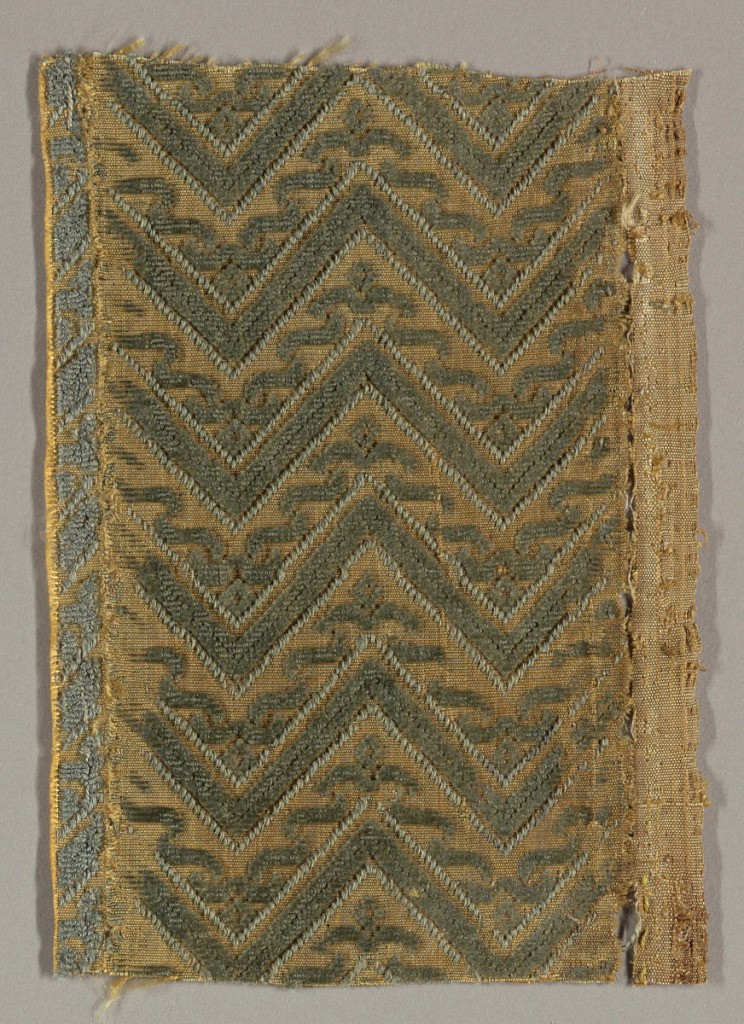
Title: Fragment
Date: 17th century
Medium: silk Technique: cut and uncut pile in a plain weave foundation (velvet)
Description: Chevron pattern in blue cut and uncut pile on yellowish-tan ground.